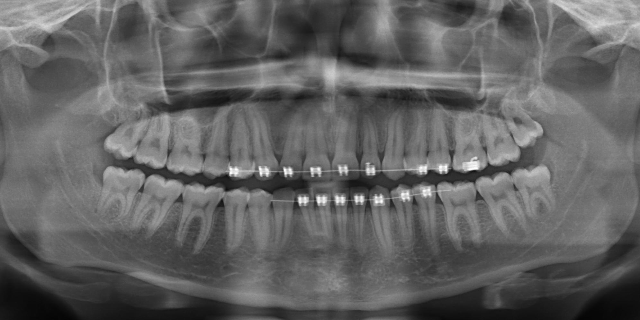
adult